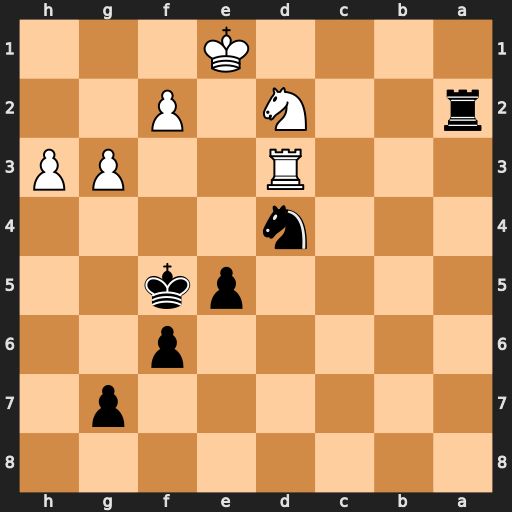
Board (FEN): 8/6p1/5p2/4pk2/3n4/3R2PP/r2N1P2/4K3
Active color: b
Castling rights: -
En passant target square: -
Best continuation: Ra1+ Nb1 Rxb1+